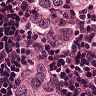
Metastatic tissue present: yes